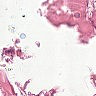
Metastatic tissue present: no